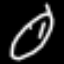
Label: fork